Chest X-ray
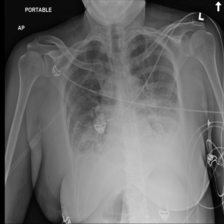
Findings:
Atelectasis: positive
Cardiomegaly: negative
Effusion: positive
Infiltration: positive
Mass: negative
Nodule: negative
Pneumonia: negative
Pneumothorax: negative
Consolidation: negative
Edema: negative
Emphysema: negative
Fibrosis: negative
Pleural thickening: negative
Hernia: negative